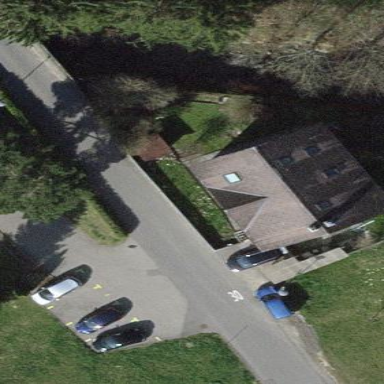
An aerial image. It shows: Detached building.